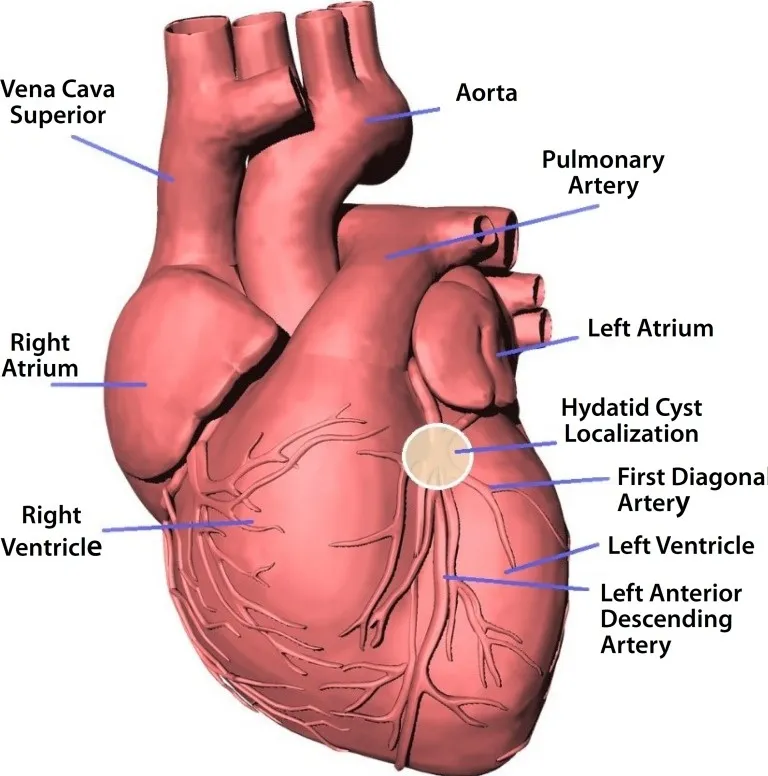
Localization of the intracoronary hydatid cyst.
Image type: radiology (ct)